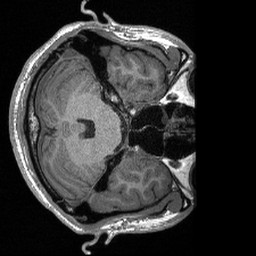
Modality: T1w
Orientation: axial
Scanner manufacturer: siemens
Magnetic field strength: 3 T
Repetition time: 2.4 s
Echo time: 0.00213 s